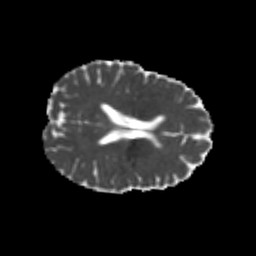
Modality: MD
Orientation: axial
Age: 26
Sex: female
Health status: healthy
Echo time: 0.074 s